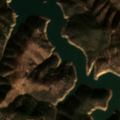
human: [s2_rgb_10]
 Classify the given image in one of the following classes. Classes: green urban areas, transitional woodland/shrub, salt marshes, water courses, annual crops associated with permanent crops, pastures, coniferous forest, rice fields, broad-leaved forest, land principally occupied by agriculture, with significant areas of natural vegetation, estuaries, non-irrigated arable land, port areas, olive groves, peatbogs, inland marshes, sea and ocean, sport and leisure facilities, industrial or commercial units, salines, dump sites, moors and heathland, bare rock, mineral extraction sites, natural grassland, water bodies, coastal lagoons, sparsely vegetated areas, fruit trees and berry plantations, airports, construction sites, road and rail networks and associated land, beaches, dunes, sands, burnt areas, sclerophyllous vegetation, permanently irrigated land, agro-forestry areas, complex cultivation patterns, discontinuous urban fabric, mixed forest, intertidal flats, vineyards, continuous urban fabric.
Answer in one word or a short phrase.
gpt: land principally occupied by agriculture, with significant areas of natural vegetation, broad-leaved forest, sclerophyllous vegetation, transitional woodland/shrub, water bodies